Question: I am experimenting with Direct3D 11 API and I am not very familiar with D3D. I have always OpenGL for my projects.
So far I've managed to draw simple triangle. Now I want to draw some more complicated objects but there is a problem. I don't know how to enable depth test (or does it use totally different concept?). I am getting something like this:

I initialize D3D like this:
'''
DXGI_SWAP_CHAIN_DESC swapChainDesc;
ZeroMemory(&swapChainDesc, sizeof(swapChainDesc));
swapChainDesc.BufferCount = 1;
swapChainDesc.BufferDesc.Format = DXGI_FORMAT_R8G8B8A8_UNORM;
swapChainDesc.BufferUsage = DXGI_USAGE_RENDER_TARGET_OUTPUT;
swapChainDesc.OutputWindow = hWnd;
swapChainDesc.SampleDesc.Count = 1;
swapChainDesc.Windowed = true;
HRESULT result = D3D11CreateDeviceAndSwapChain(
NULL,
D3D_DRIVER_TYPE::D3D_DRIVER_TYPE_HARDWARE,
NULL,
0,
NULL,
0,
D3D11_SDK_VERSION,
&swapChainDesc,
&SwapChain,
&Device,
NULL,
&DeviceContext);
if (result != S_OK)
throw "Direct3D initialization error";
ID3D11Texture2D *backBufferTexture;
result = SwapChain->GetBuffer(0, __uuidof(ID3D11Texture2D), (LPVOID *)&backBufferTexture);
if (result != S_OK)
{
[error handling here]
}
result = Device->CreateRenderTargetView(backBufferTexture, NULL, &BackBuffer);
backBufferTexture->Release();
if (result != S_OK)
{
[error handling here]
}
DeviceContext->OMSetRenderTargets(1, &BackBuffer, NULL);
'''
After that comes shader loading, matrix setup, vertex and index buffers initialization. I bet there is something missing here but don't know what.
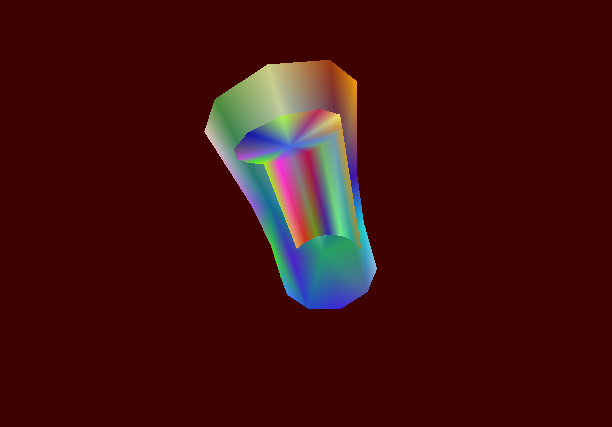
Answer: Ok, I have found out what was missing. Depth buffer needs to be created explicitly. What's interesting, depth and stencil buffers are merged into one buffer.
'''
D3D11_TEXTURE2D_DESC depthTextureDesc;
ZeroMemory(&depthTextureDesc, sizeof(depthTextureDesc));
depthTextureDesc.Width = width;
depthTextureDesc.Height = height;
depthTextureDesc.MipLevels = 1;
depthTextureDesc.ArraySize = 1;
depthTextureDesc.SampleDesc.Count = 1;
depthTextureDesc.Format = DXGI_FORMAT_D24_UNORM_S8_UINT;
depthTextureDesc.BindFlags = D3D11_BIND_DEPTH_STENCIL;
ID3D11Texture2D *DepthStencilTexture;
result = Device->CreateTexture2D(&depthTextureDesc, NULL, &DepthStencilTexture);
if (result != S_OK) [error handling code]
D3D11_DEPTH_STENCIL_VIEW_DESC dsvDesc;
ZeroMemory(&dsvDesc, sizeof(dsvDesc));
dsvDesc.Format = depthTextureDesc.Format;
dsvDesc.ViewDimension = D3D11_DSV_DIMENSION_TEXTURE2DMS;
result = Device->CreateDepthStencilView(DepthStencilTexture, &dsvDesc, &DepthBuffer);
DepthStencilTexture->Release();
if (result != S_OK) [error handling code]
DeviceContext->OMSetRenderTargets(1, &BackBuffer, DepthBuffer);
'''
Of course, clearing of that buffer is needed every frame.
'''
DeviceContext->ClearDepthStencilView(DepthBuffer, D3D11_CLEAR_DEPTH | D3D11_CLEAR_STENCIL, 1.0f, 0);
'''